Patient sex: M
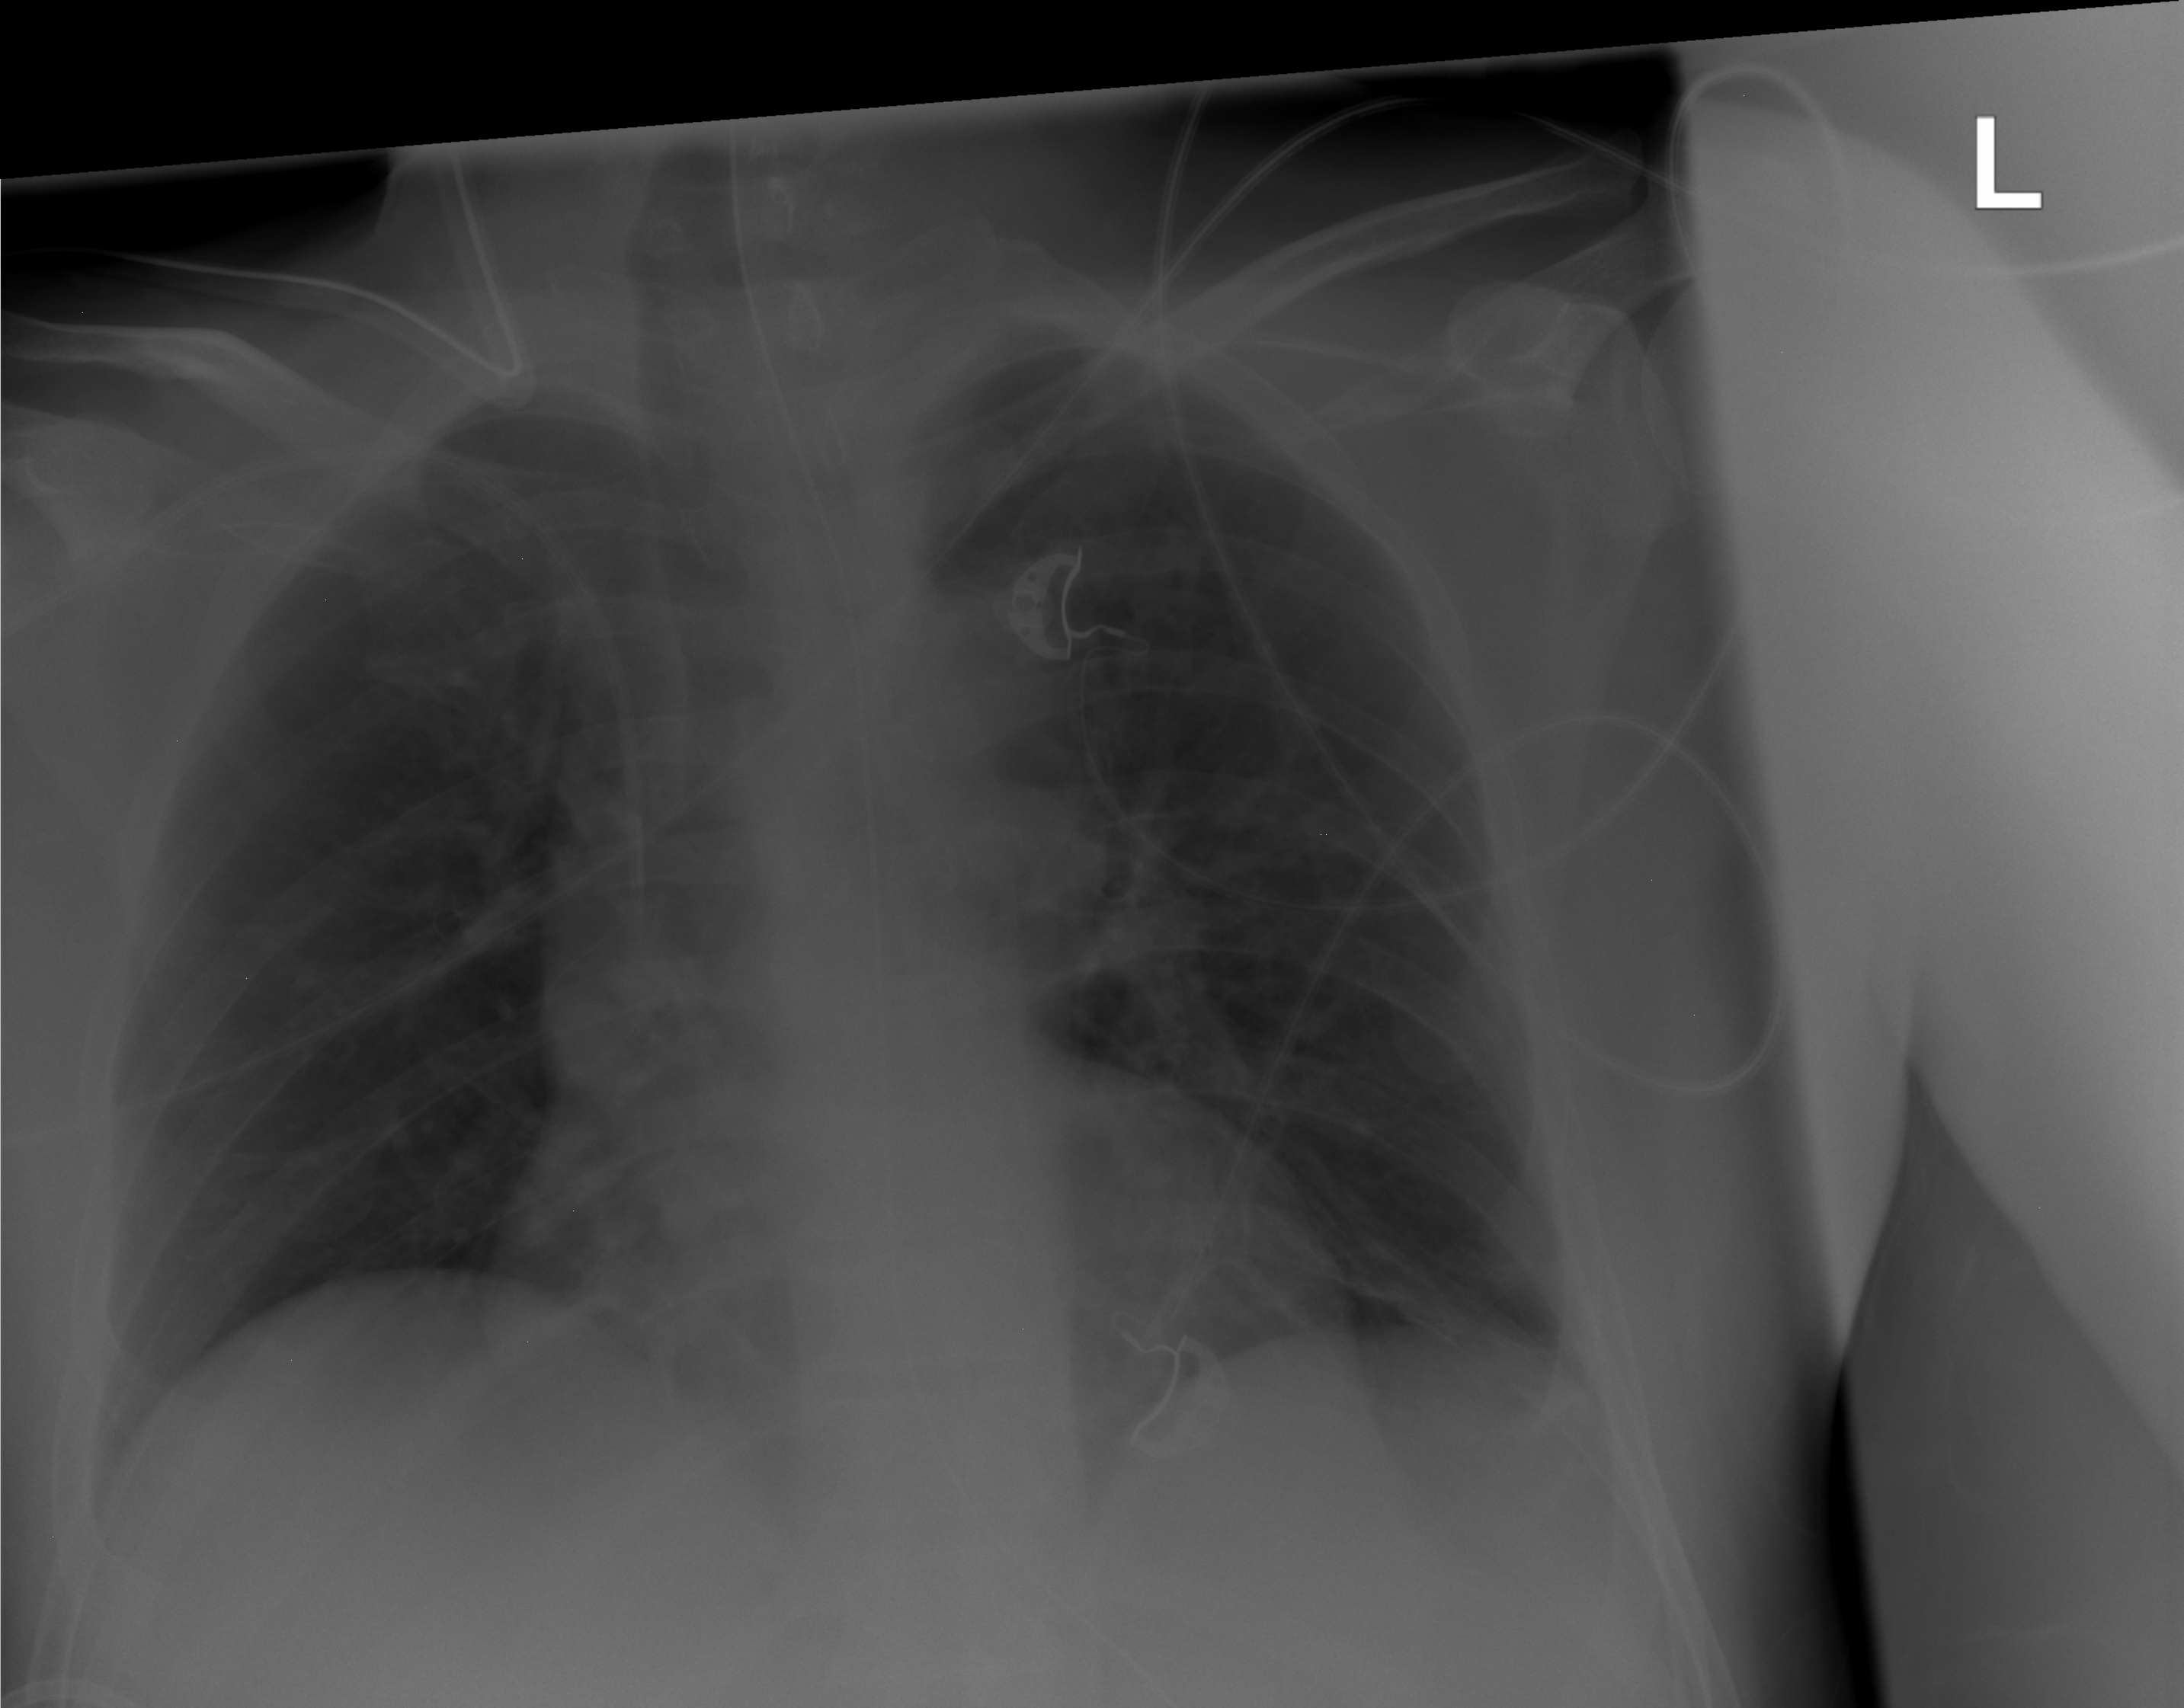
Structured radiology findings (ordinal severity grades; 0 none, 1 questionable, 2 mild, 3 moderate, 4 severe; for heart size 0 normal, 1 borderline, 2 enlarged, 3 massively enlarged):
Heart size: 1
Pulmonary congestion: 0
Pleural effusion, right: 0
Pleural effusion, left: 0
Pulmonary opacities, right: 0
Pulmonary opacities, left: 0
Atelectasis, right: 0
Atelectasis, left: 2